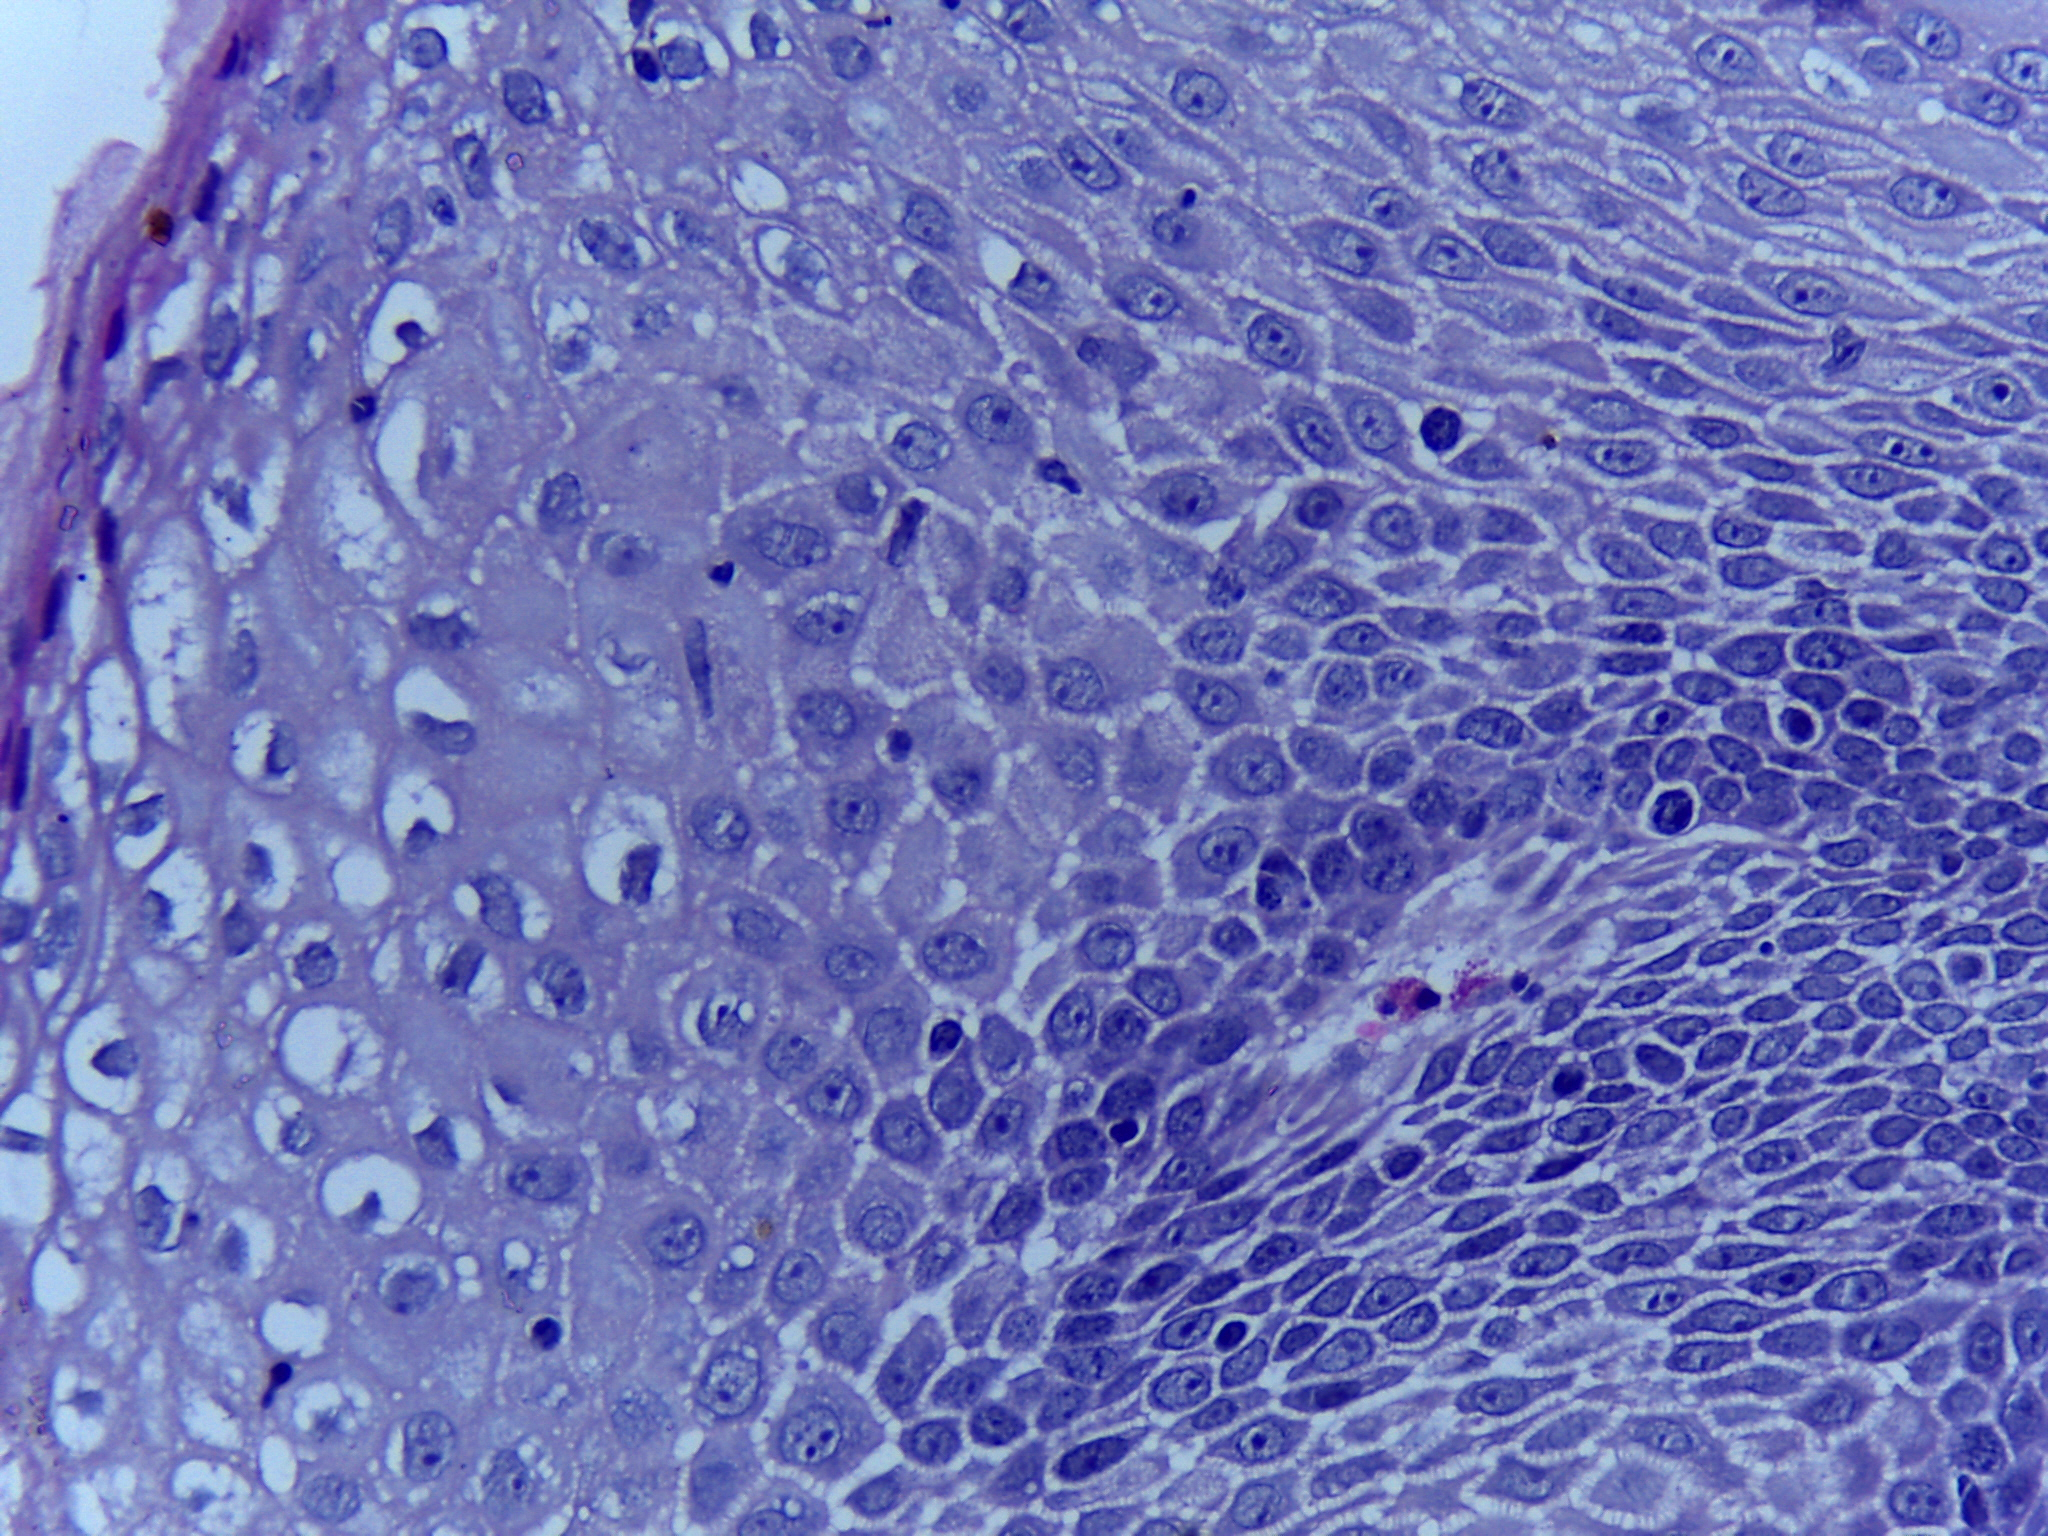
Diagnosis: OSCC